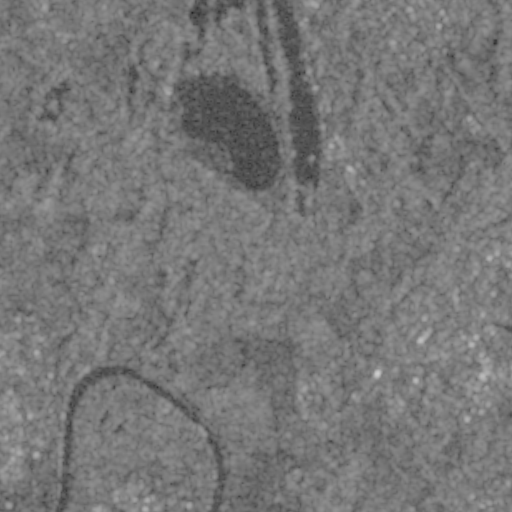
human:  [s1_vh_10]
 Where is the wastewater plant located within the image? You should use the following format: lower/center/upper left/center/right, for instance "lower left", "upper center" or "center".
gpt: The wastewater plant is located in the lower center of the image.
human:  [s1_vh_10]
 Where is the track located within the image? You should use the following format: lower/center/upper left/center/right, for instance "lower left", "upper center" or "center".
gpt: There is no track in the image.

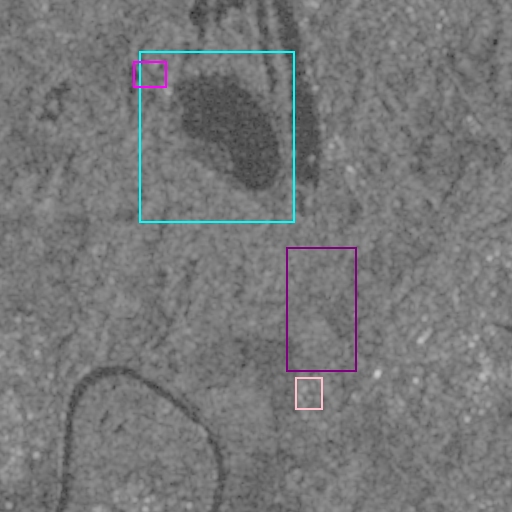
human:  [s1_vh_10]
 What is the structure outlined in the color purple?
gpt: The structure outlined in purple is a crop field.
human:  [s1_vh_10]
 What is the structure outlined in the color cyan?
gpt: The structure outlined in cyan is a park.
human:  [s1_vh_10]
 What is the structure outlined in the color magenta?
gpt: The structure outlined in magenta is a parking lot.
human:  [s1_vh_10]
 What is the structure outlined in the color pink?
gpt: The structure outlined in pink is a wastewater plant.
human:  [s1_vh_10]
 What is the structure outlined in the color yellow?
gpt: There is no yellow outline.